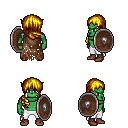
a pixel art fantasy rpg character, male body template, orc, green skin, brown tattered cape, white pants, blonde right-swept hairstyle, brown shoes, shield, four views (front, back, left, right), 2x2 character sprite sheet, small pixel art, hard edges, no anti-aliasing